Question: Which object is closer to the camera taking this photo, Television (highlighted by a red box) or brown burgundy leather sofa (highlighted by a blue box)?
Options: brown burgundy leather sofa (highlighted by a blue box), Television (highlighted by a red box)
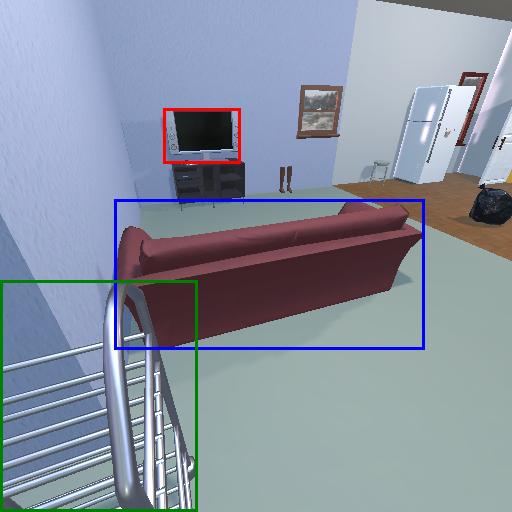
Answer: brown burgundy leather sofa (highlighted by a blue box)